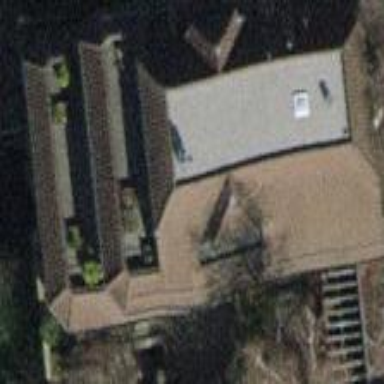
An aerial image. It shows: Building with hipped roof shape.